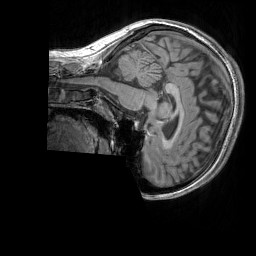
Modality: T1w
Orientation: sagittal
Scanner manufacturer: siemens
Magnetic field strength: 3 T
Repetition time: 1.83 s
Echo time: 0.00303 s